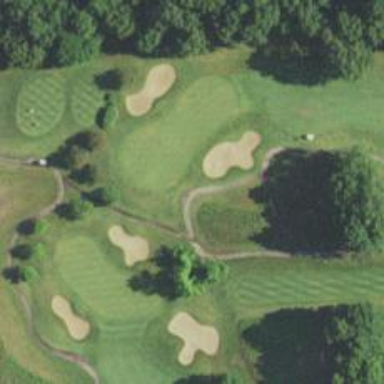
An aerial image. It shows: Path designated for golf carts.